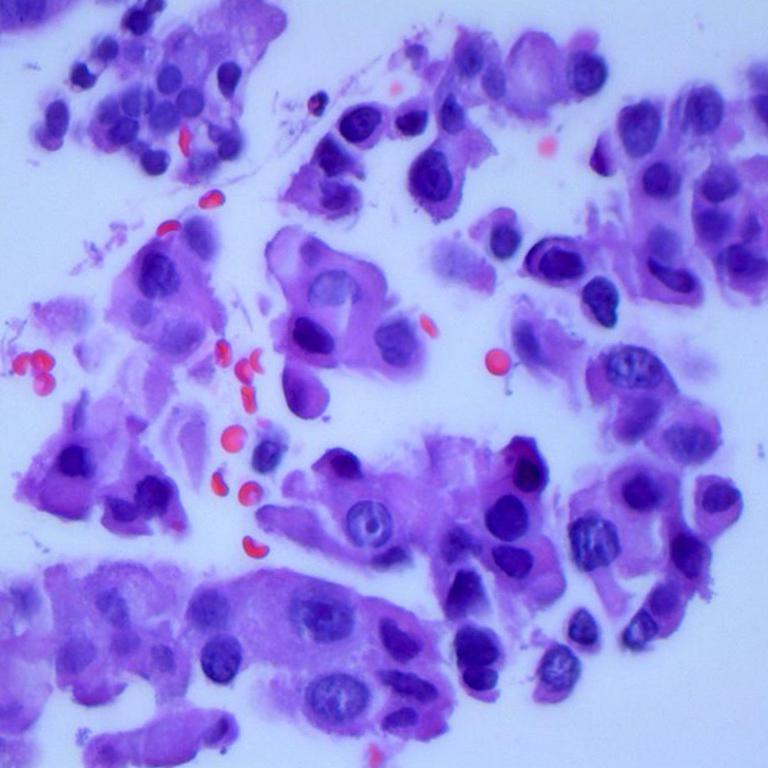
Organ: lung
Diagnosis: adenocarcinomas